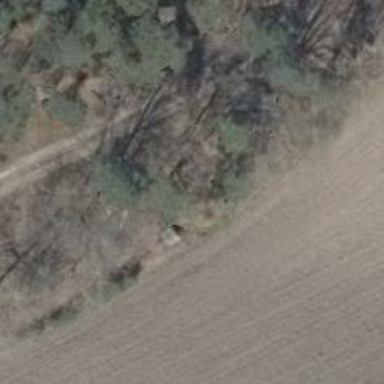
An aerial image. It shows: Hunting stand.